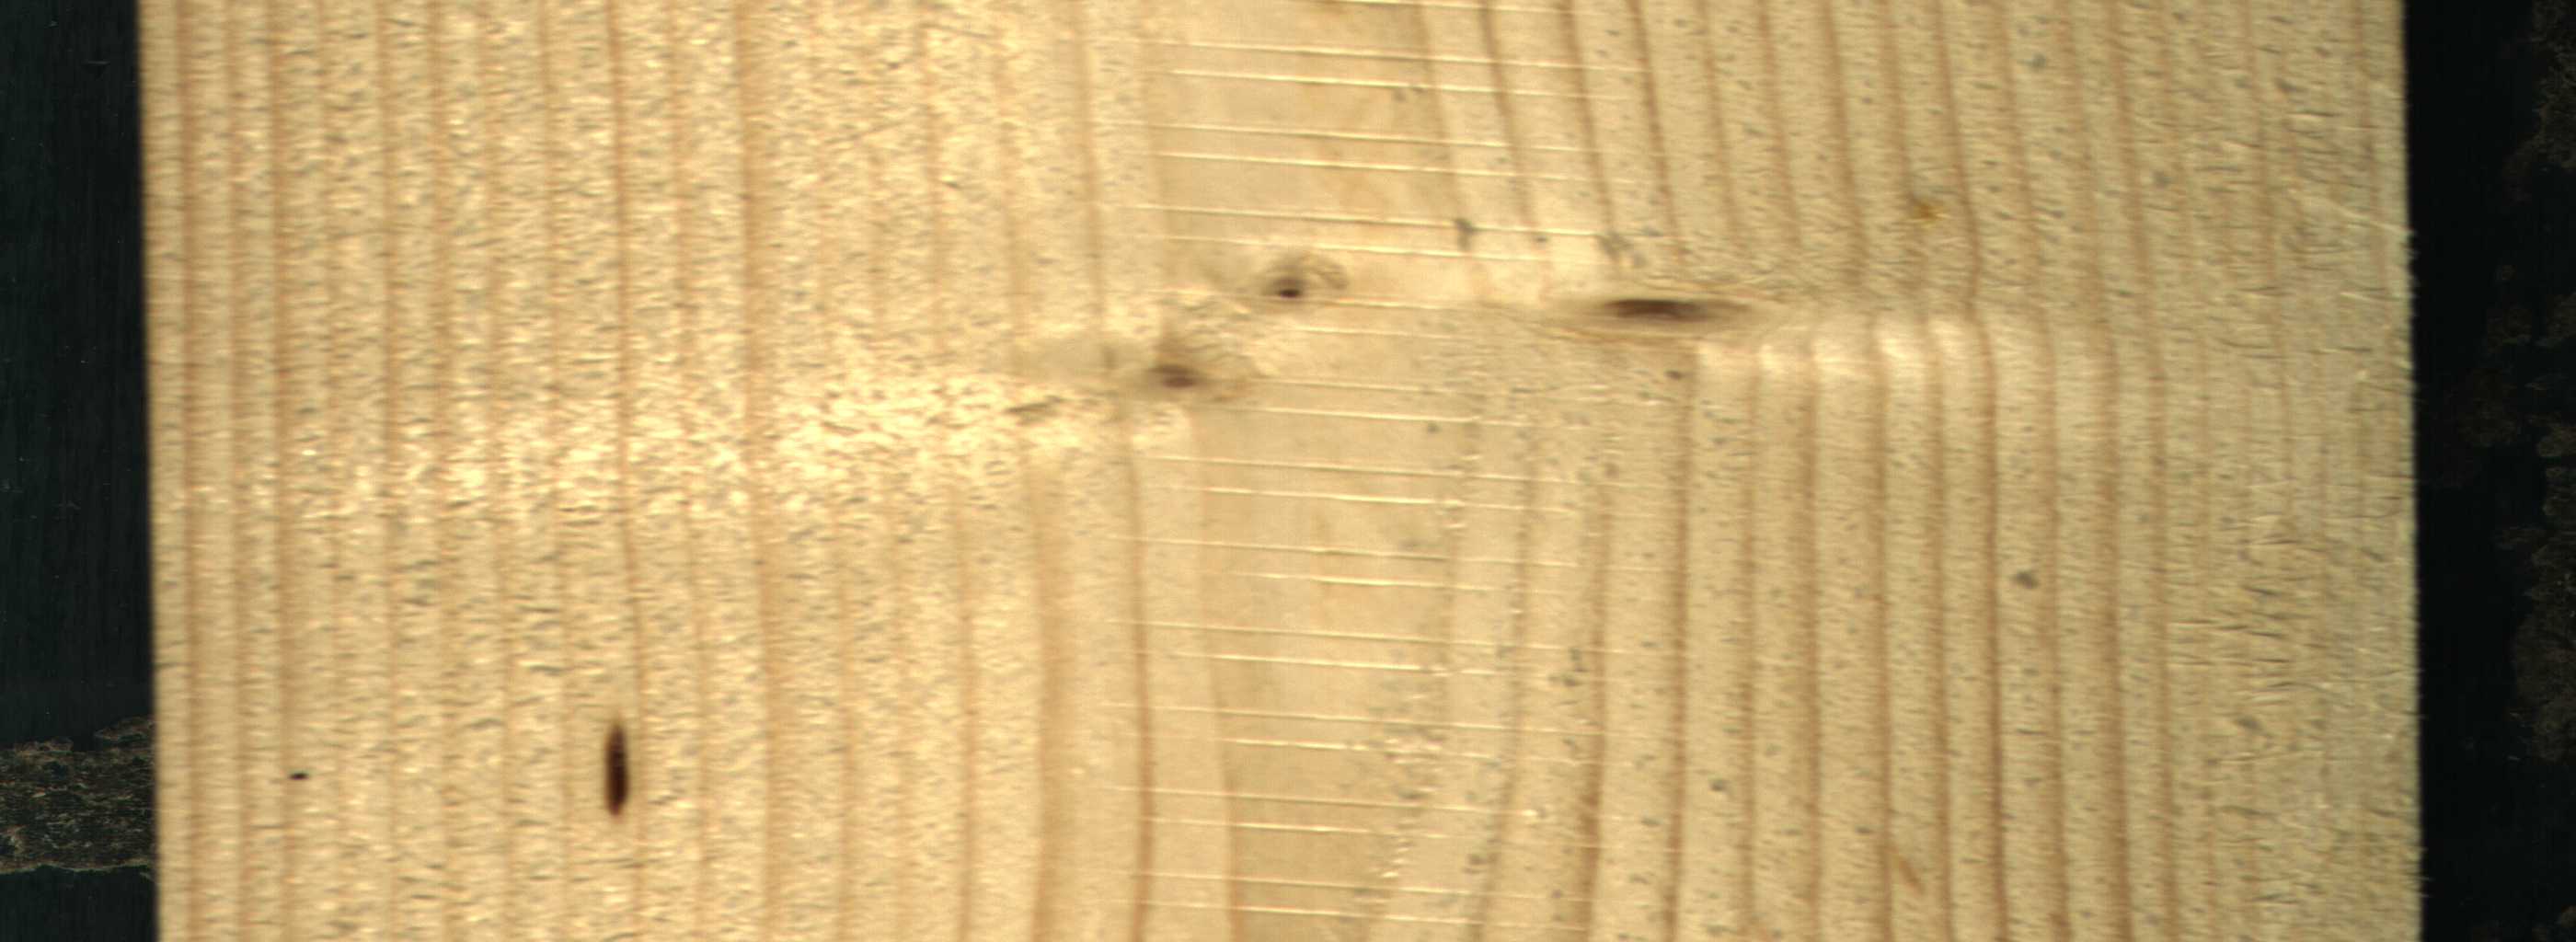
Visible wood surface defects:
resin
Live_Knot
Live_Knot
Live_Knot